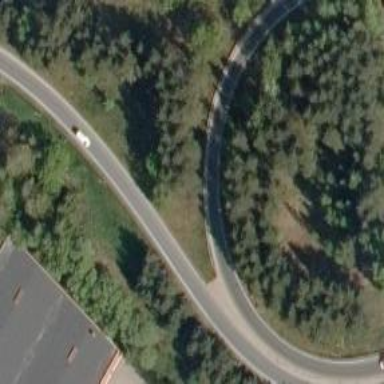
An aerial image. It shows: Trunk link road with asphalt surface.